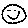
Label: smiley face